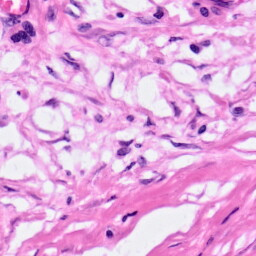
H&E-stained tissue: Pancreatic